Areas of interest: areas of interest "Aquarium"
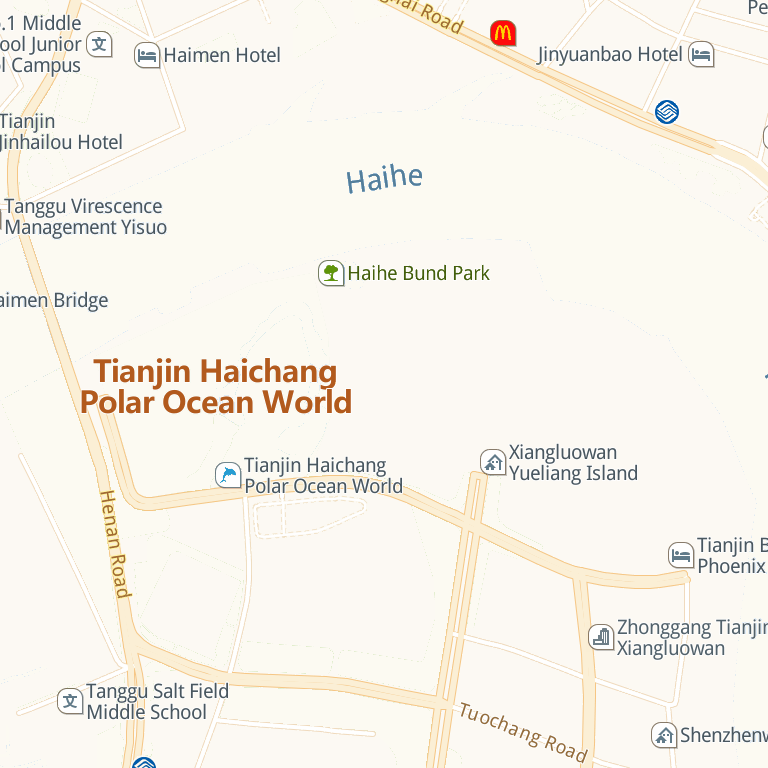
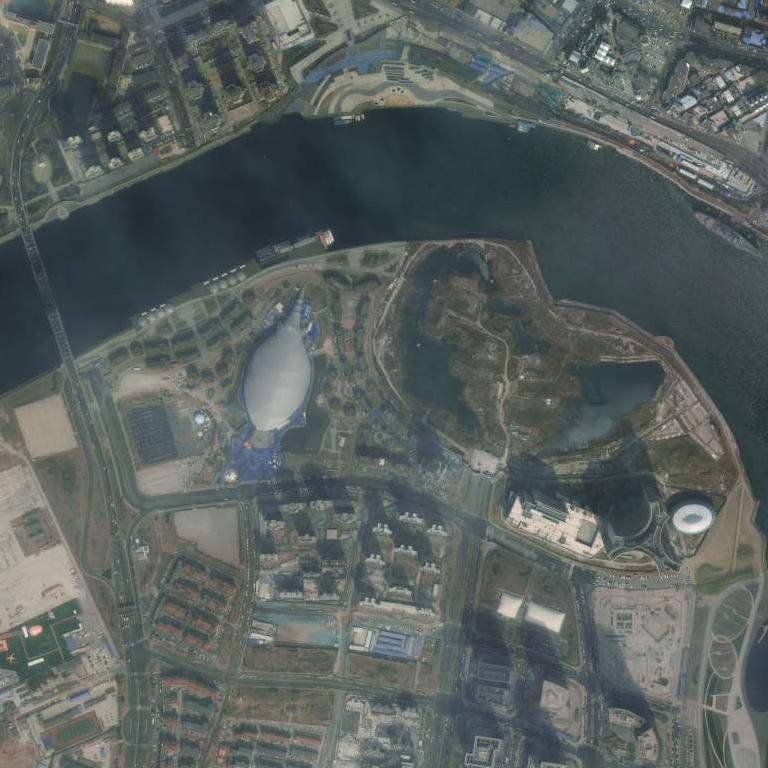